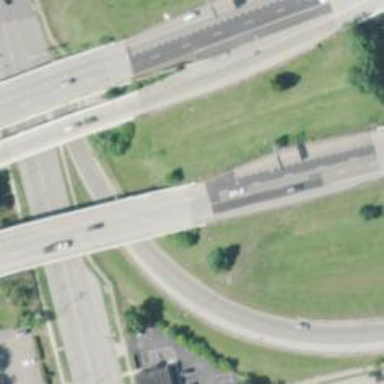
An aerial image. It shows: Bridge over motorway.